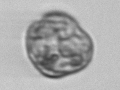
Label: Karenia